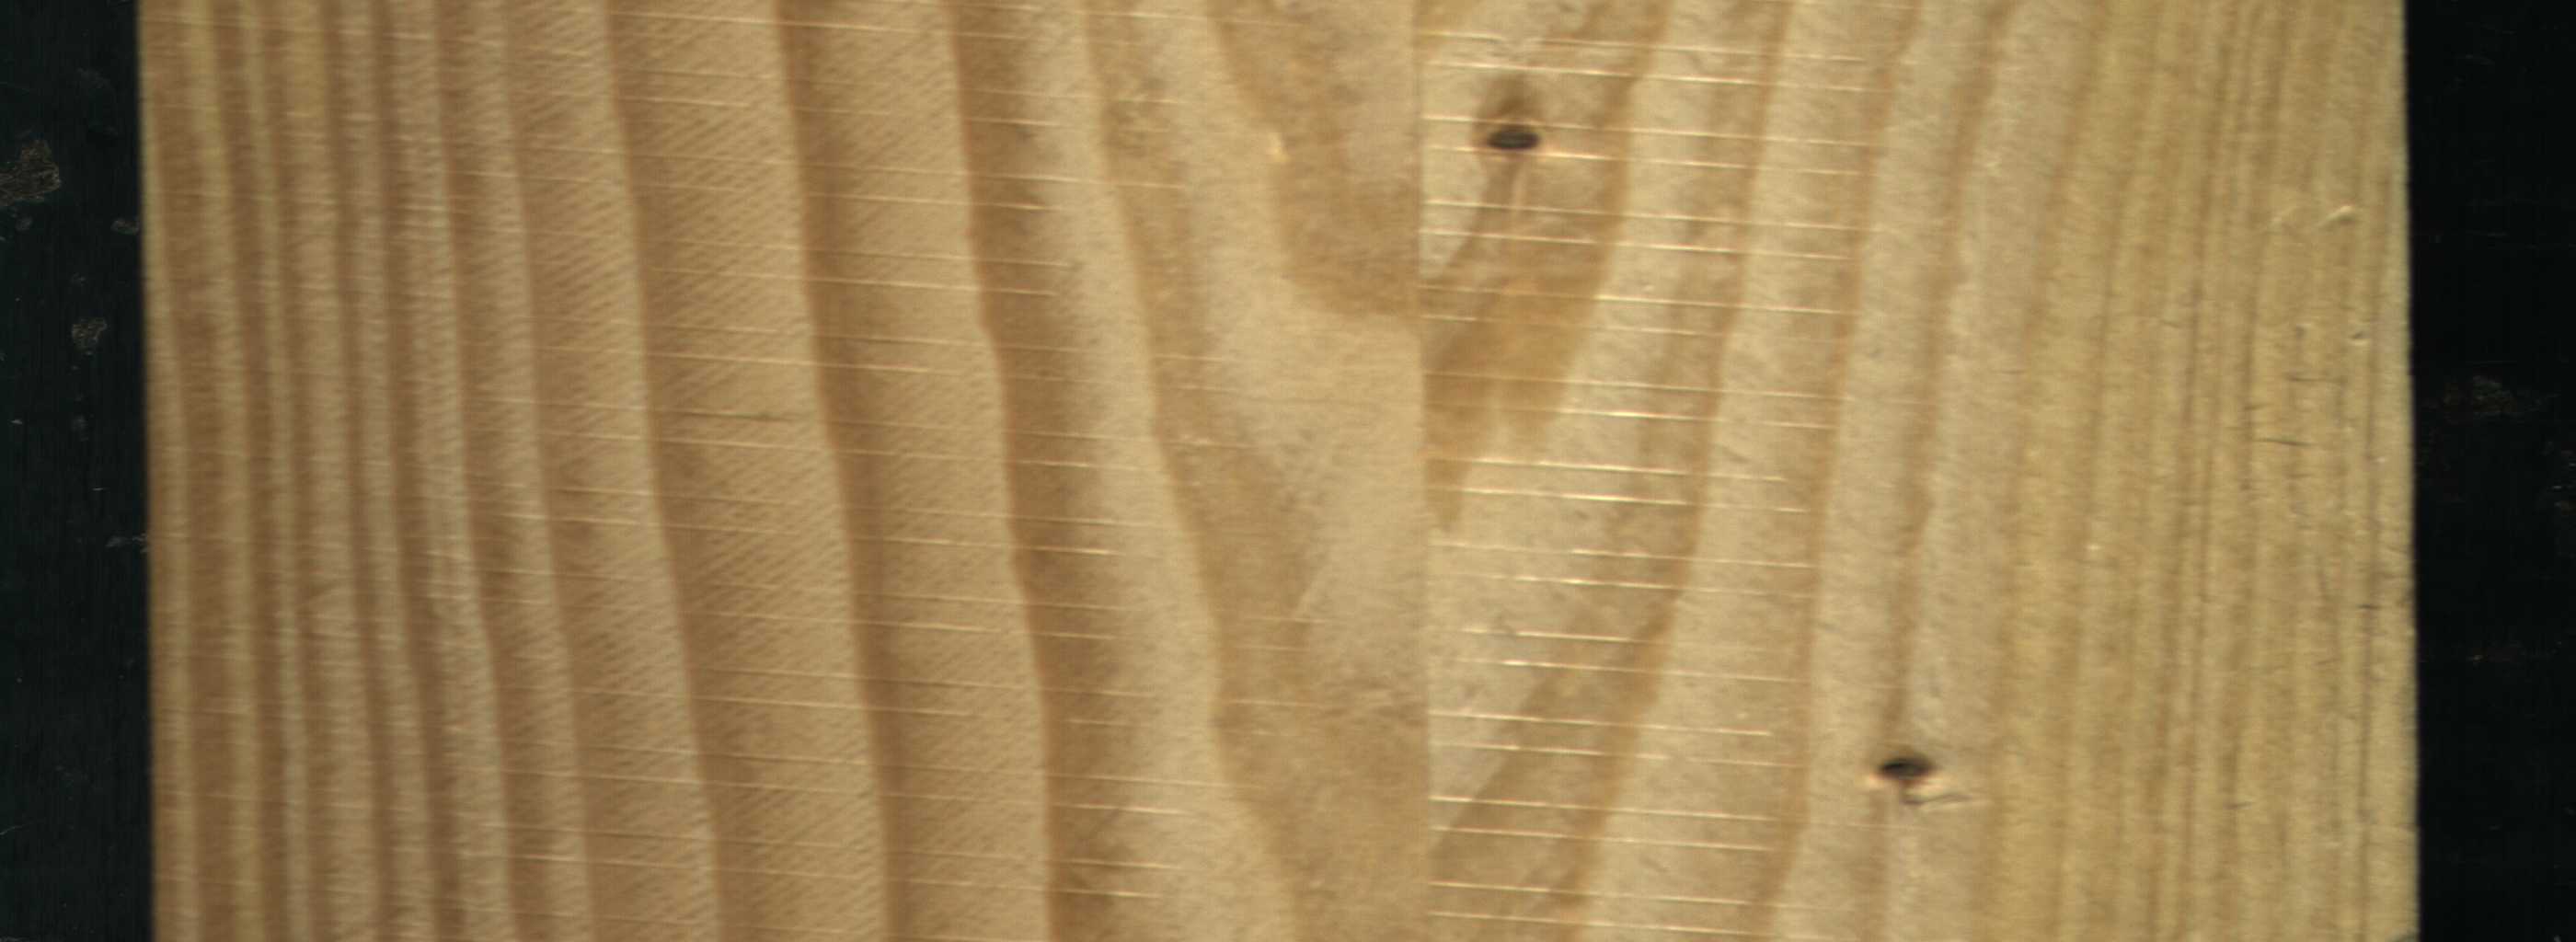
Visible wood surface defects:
Live_Knot
Live_Knot